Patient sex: F
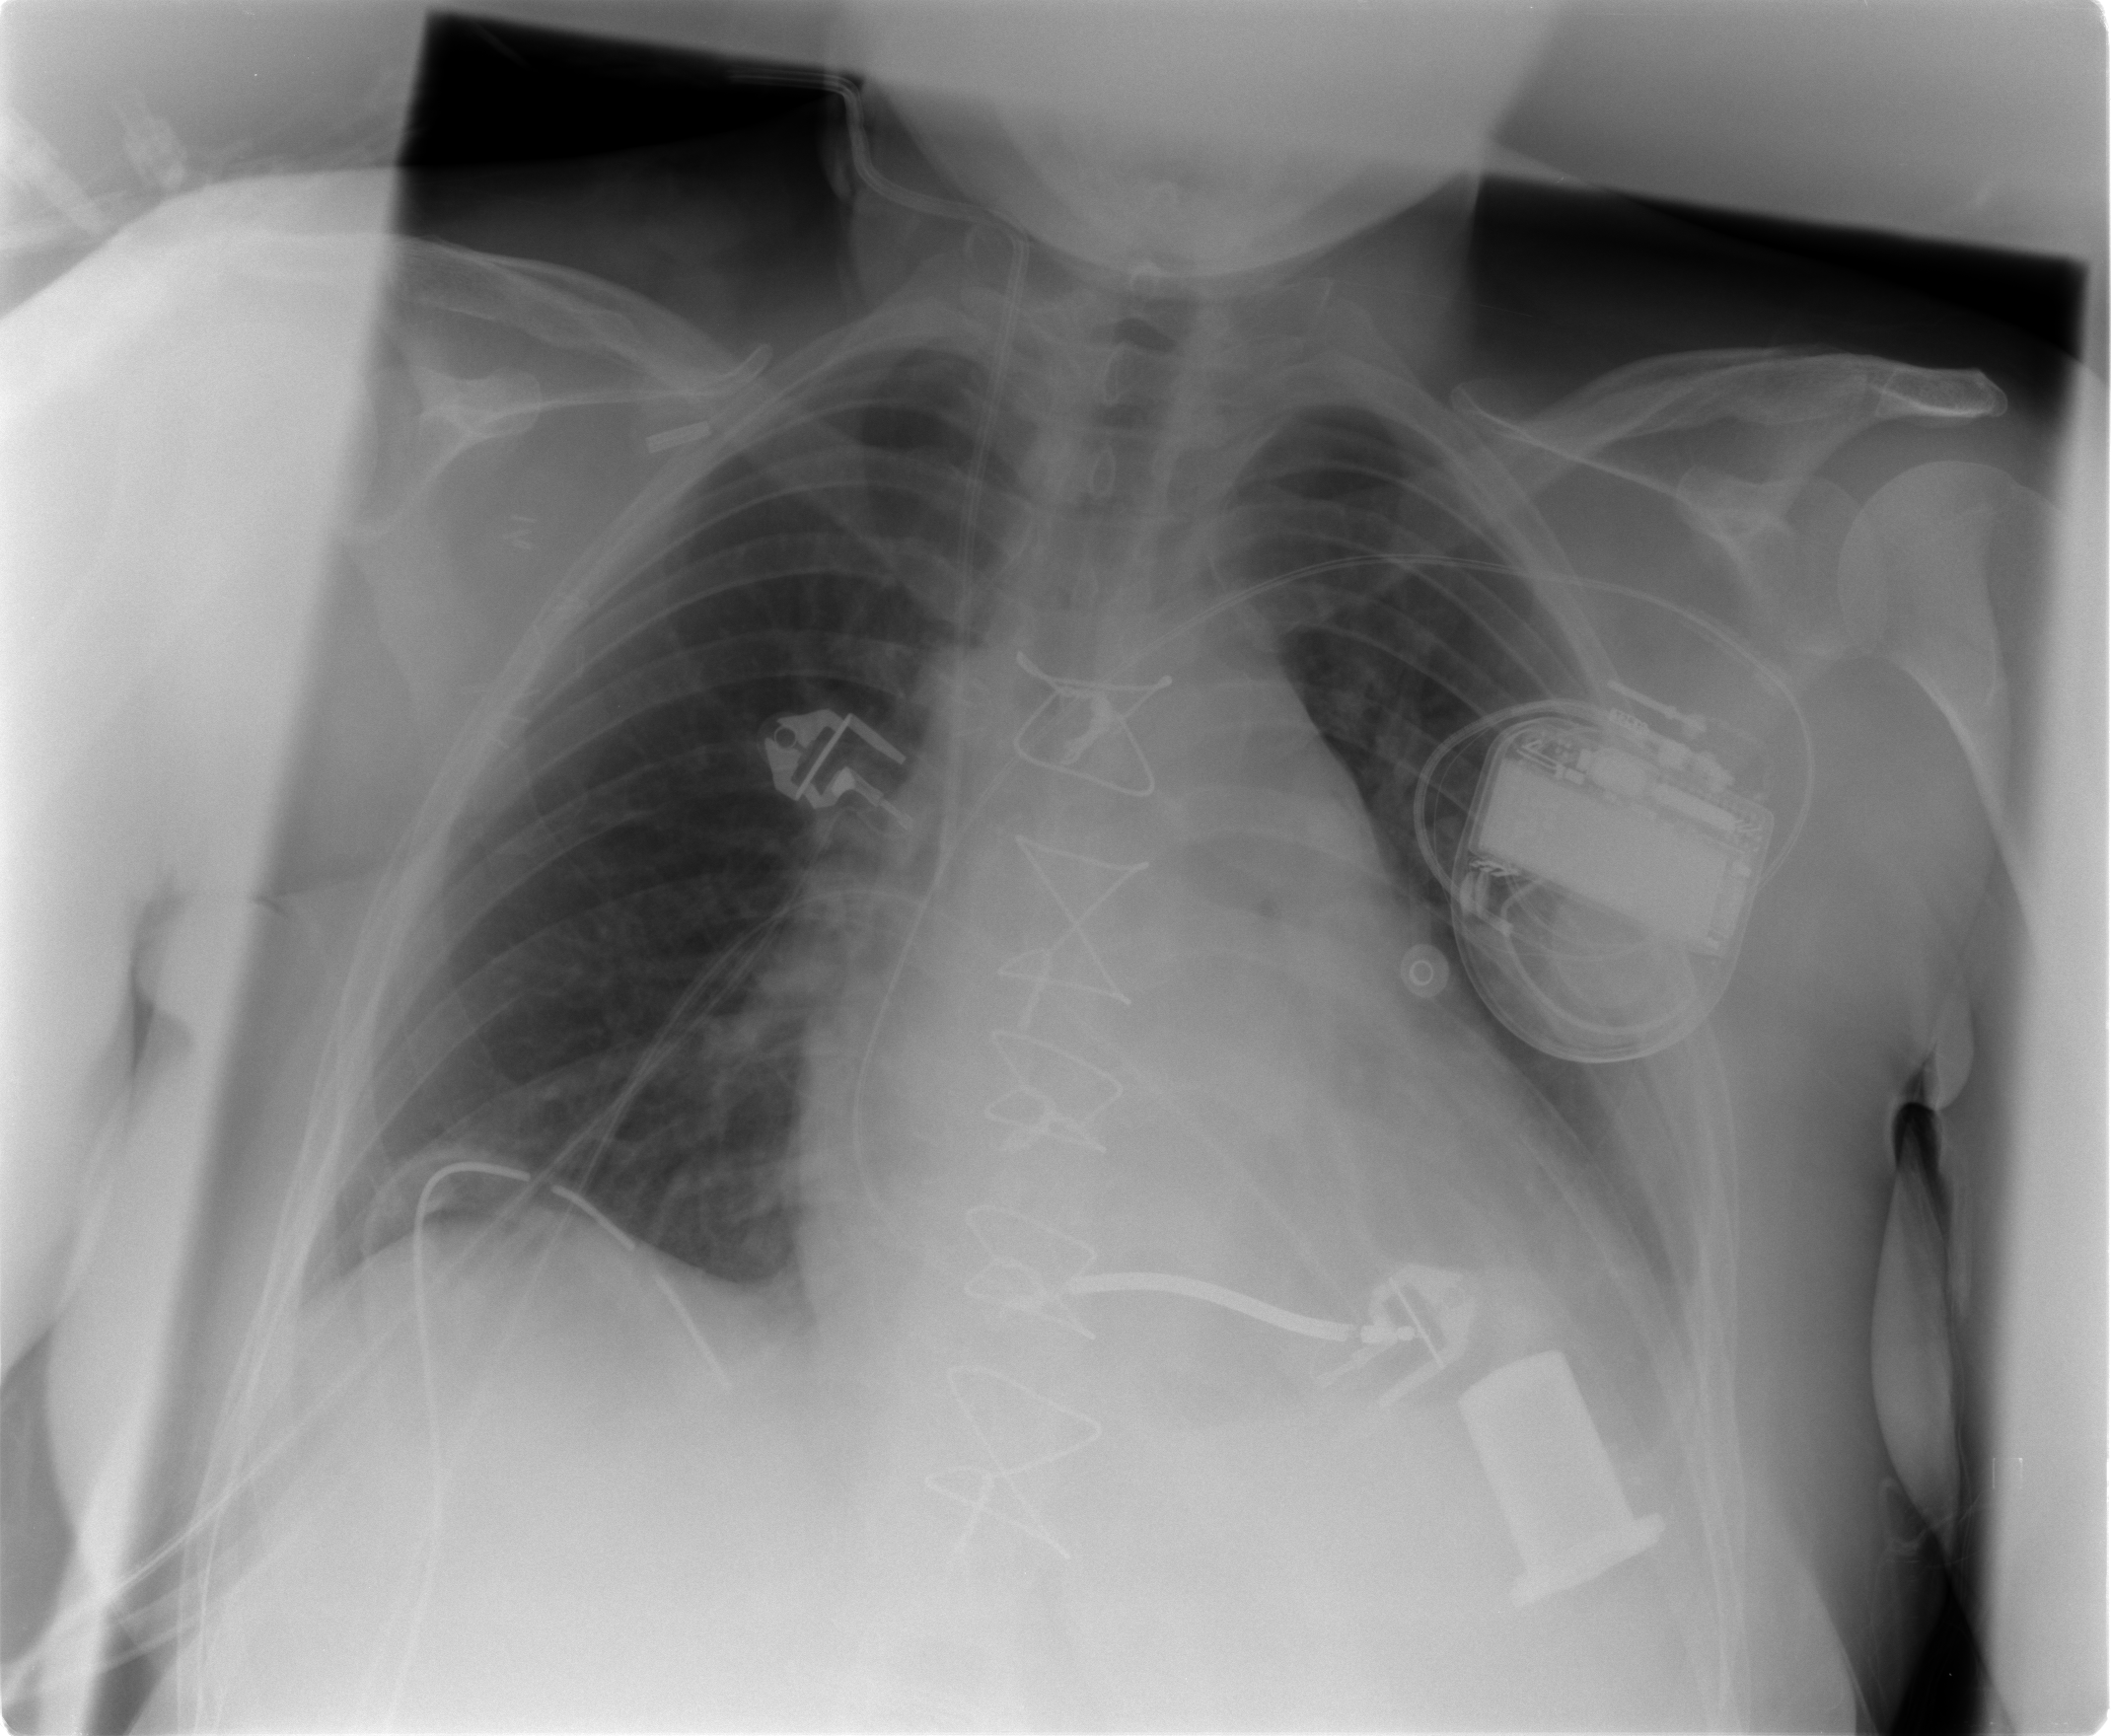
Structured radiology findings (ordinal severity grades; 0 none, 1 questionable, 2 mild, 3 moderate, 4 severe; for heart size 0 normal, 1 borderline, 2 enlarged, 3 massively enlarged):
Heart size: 2
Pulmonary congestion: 0
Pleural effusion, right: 0
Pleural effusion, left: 1
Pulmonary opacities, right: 0
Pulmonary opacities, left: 0
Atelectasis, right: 1
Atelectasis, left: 2